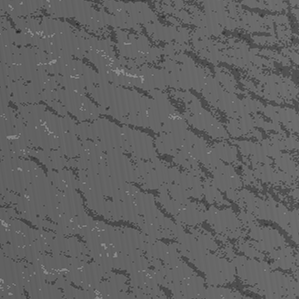
Label: frost